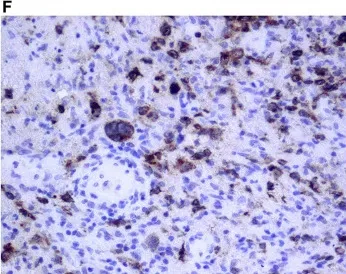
EBV/LMP1. Corresponding to grade 1 lymphomatoid granulomatosis (magnification A-10x. . 20x.
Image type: pathology (immunostaining)